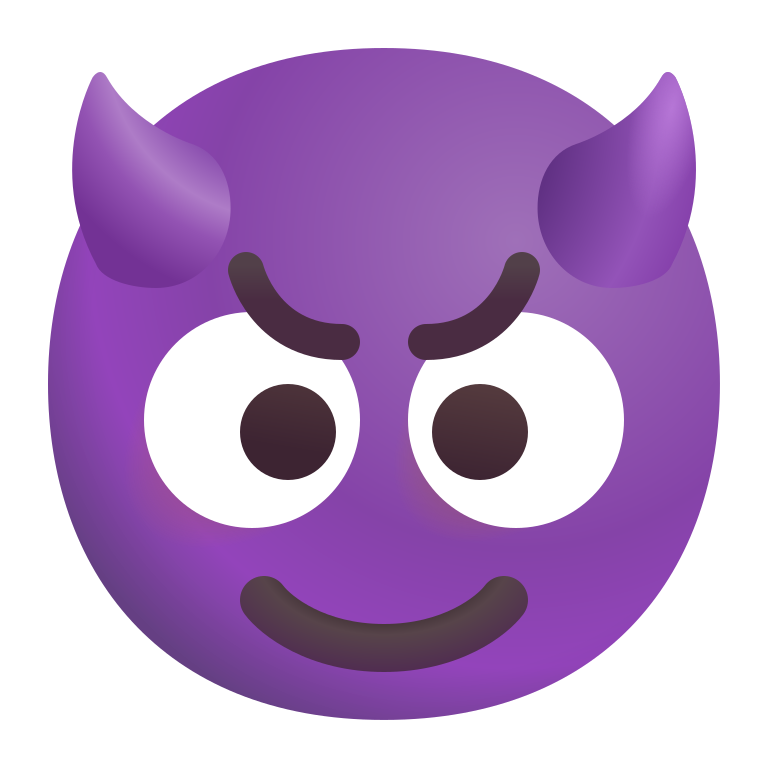
smiling face with horns color